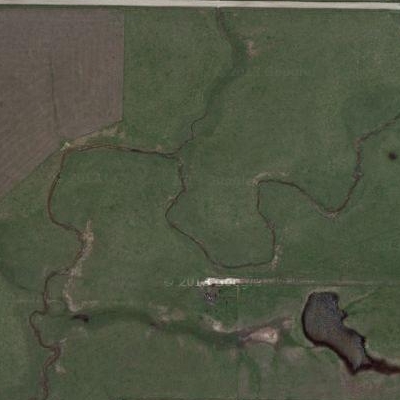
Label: aGrass